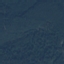
Label: Forest